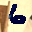
Label: 6